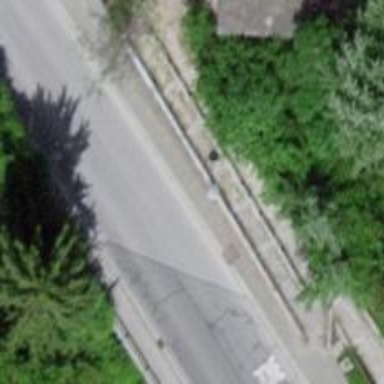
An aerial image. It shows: Retaining wall.